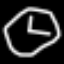
Label: clock